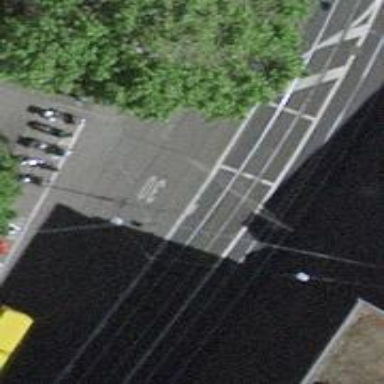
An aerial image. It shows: Motorcycle parking facility.